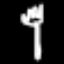
Label: fork